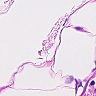
Metastatic tissue present: no